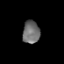
Tissue: prostate
Cell type: T cells
Senescence score: 0.346
Nuclear area (px): 384
Mean DAPI intensity: 108.62